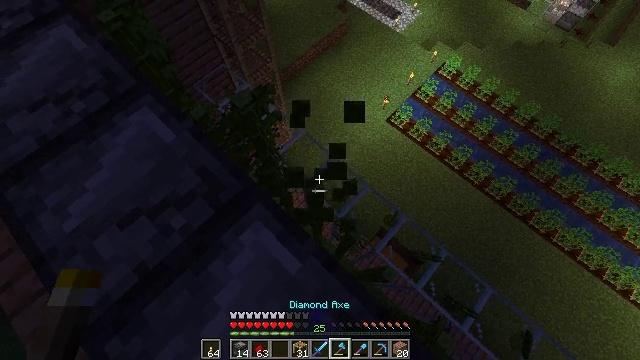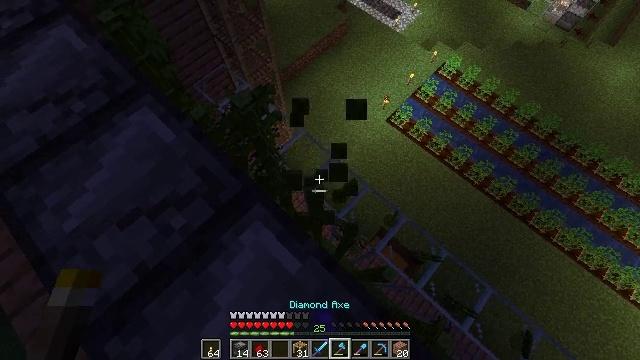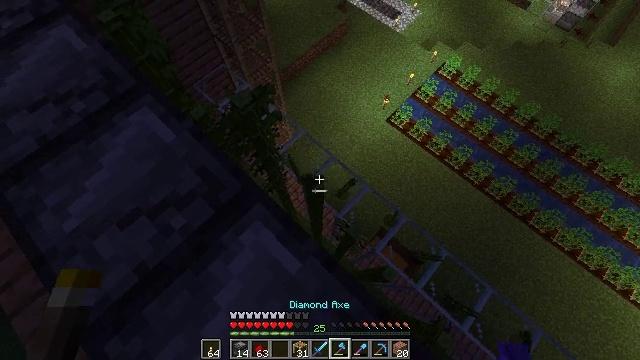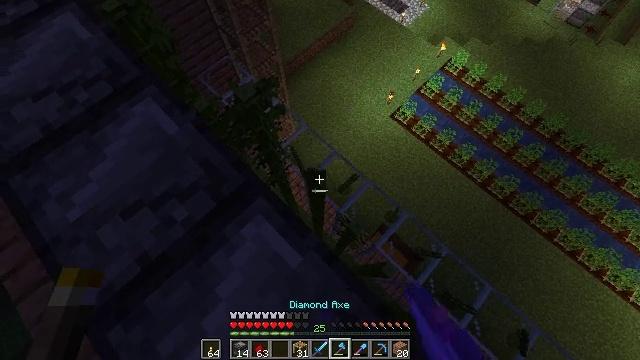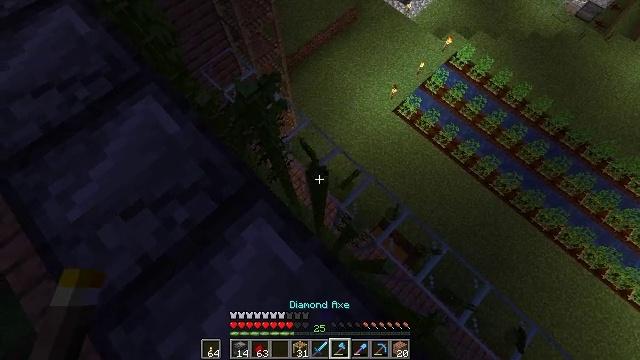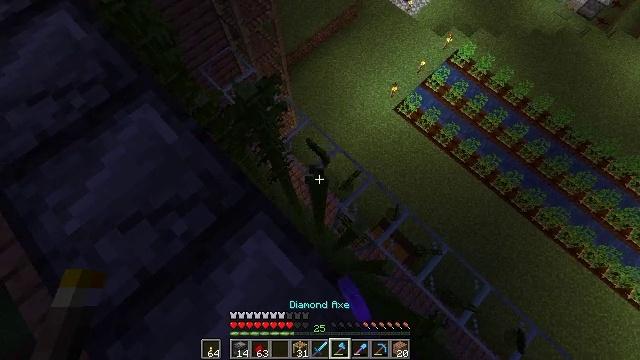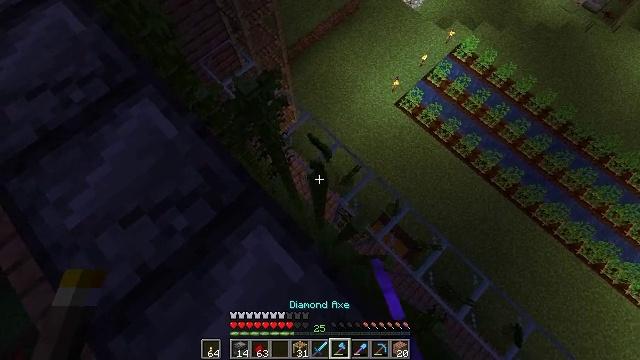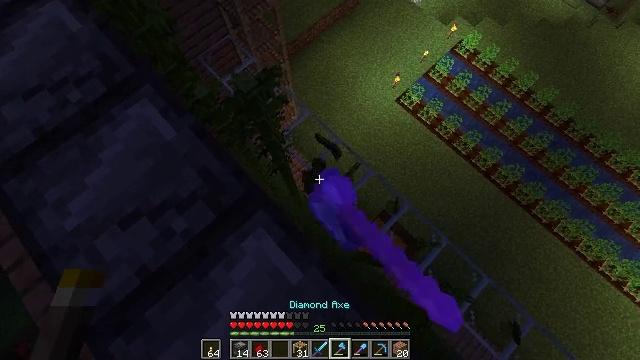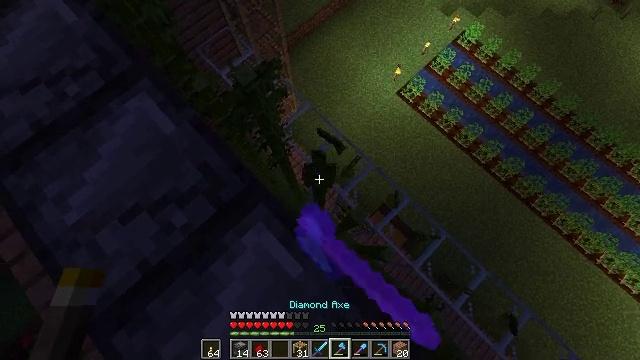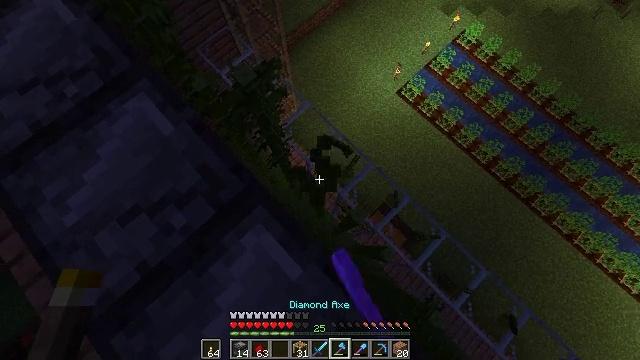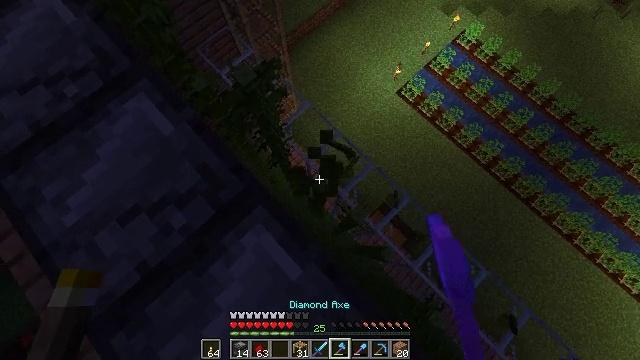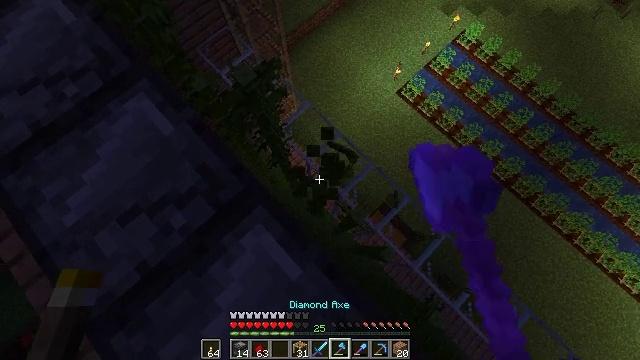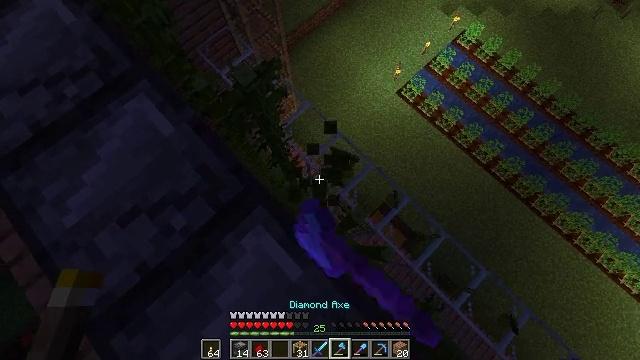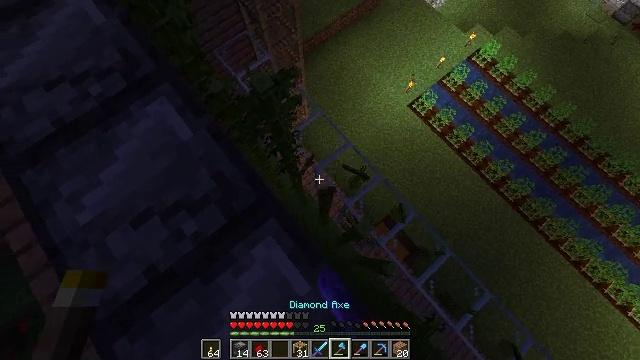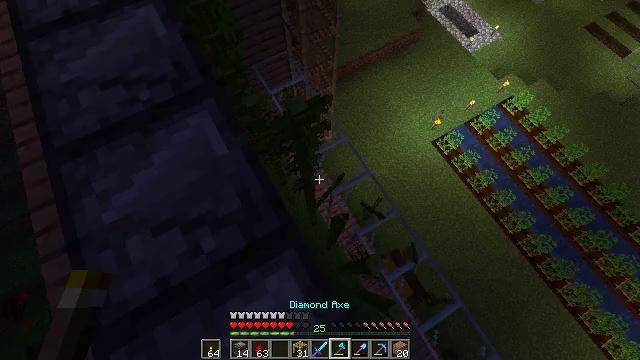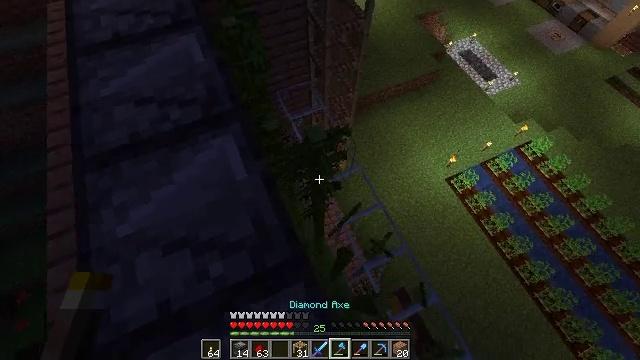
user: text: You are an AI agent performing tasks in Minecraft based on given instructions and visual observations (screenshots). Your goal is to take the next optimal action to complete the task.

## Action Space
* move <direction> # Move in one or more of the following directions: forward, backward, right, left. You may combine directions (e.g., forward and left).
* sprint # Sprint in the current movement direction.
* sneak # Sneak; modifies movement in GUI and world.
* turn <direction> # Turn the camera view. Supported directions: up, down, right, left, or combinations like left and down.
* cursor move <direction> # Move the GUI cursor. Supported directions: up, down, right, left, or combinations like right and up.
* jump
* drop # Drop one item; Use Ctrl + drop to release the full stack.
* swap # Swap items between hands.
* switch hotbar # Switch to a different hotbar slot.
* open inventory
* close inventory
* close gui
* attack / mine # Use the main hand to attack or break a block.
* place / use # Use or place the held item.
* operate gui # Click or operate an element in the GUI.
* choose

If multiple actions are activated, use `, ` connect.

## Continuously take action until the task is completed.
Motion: motion action
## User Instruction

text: Break the bamboo stalk.
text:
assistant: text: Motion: sneak, attack / mine
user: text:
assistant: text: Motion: sneak, attack / mine
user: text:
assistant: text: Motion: move forward, sneak, turn left and down, attack / mine
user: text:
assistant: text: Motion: move forward, sneak, turn down, attack / mine
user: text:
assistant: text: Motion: move forward, sneak, attack / mine
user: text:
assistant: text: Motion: sneak, turn down, attack / mine
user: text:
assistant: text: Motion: sneak, attack / mine
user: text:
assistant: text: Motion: sneak, turn down, attack / mine
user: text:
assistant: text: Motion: sneak, attack / mine
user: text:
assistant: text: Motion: sneak, attack / mine
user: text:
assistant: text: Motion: sneak, attack / mine
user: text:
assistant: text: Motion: move forward and move left, sneak, attack / mine
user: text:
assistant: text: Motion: move forward and move left, sneak, turn left and up, attack / mine
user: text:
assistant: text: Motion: move forward and move left, sneak, turn left and up, attack / mine
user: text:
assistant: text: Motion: move forward and move left, sneak, turn left and up, attack / mine
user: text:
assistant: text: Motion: move forward and move left, sneak, turn up, attack / mine
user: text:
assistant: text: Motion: move forward and move left, sneak, attack / mine
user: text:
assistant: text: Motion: move forward and move left, sneak, attack / mine
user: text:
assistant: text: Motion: move forward and move left, sneak, turn right, attack / mine
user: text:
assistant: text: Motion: move forward and move left, sneak, turn right and down, attack / mine
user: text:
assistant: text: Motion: move forward and move left, sneak, turn right and down, attack / mine
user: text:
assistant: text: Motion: move forward and move left, sneak, turn right and down, attack / mine
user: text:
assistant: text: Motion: sneak, turn right and down, attack / mine
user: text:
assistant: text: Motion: sneak, attack / mine
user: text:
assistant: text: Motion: sneak, attack / mine
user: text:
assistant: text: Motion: sneak, attack / mine
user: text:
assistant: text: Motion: sneak, attack / mine
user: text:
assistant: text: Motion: sneak, attack / mine
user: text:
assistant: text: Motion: sneak, turn right, attack / mine
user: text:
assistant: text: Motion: move forward, sneak, turn right, attack / mine